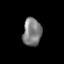
Tissue: prostate
Cell type: Myeloid cells
Senescence score: 0.77
Nuclear area (px): 509
Mean DAPI intensity: 126.849